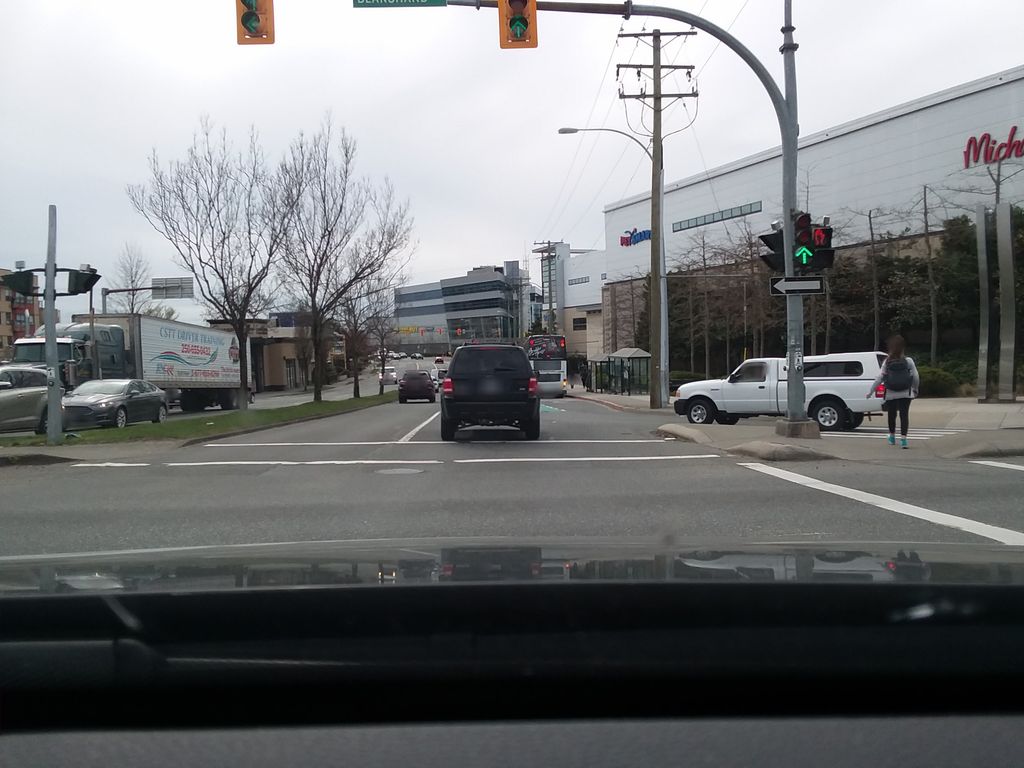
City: victoria